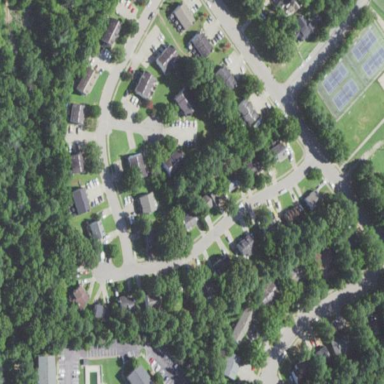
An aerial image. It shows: Residential neighbourhood.